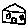
Label: house